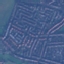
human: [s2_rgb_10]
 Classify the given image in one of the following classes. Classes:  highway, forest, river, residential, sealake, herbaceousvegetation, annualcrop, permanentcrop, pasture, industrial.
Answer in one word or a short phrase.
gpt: Residential